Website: apple
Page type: customer-info-address
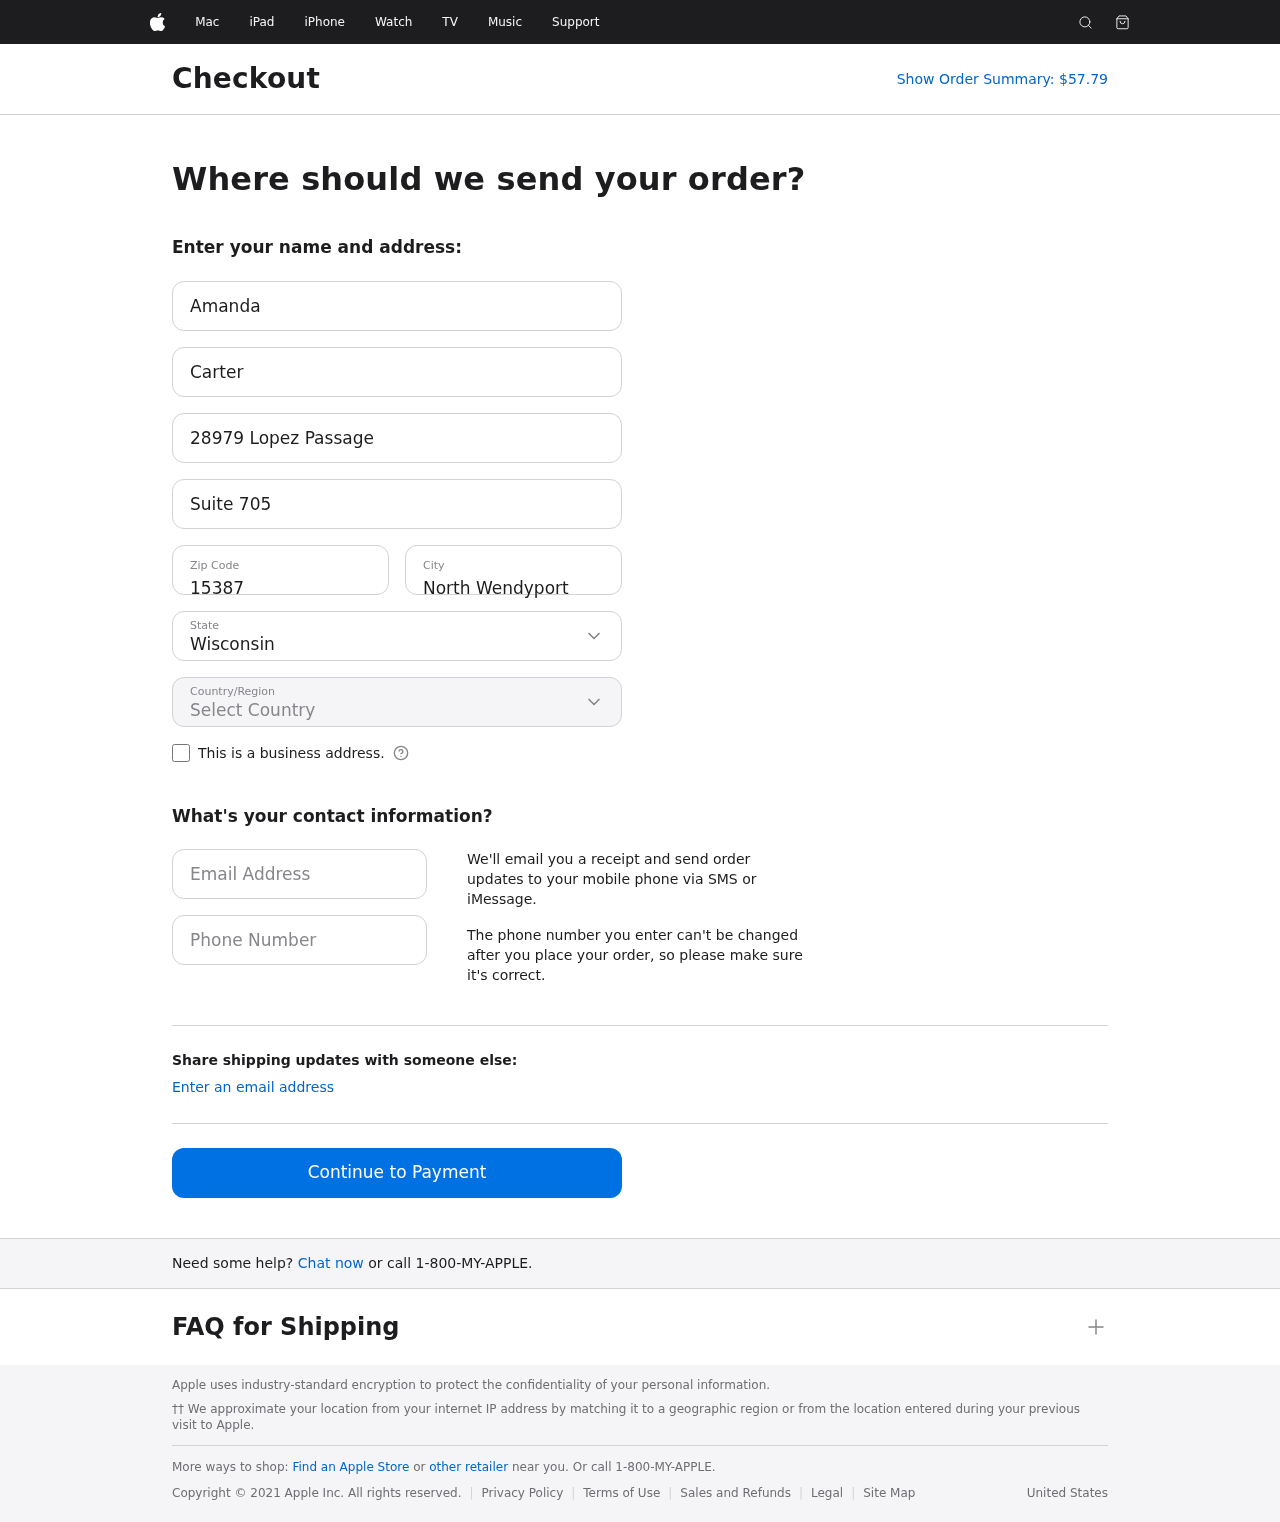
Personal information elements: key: PII_CITY
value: North Wendyport
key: PII_COUNTRY
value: United States
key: PII_EMAIL
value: amanda.carter@hotmail.com
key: PII_FIRSTNAME
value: Amanda
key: PII_LASTNAME
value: Carter
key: PII_PHONE
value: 7534604458
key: PII_POSTCODE
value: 15387
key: PII_STATE
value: Wisconsin
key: PII_STREET
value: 28979 Lopez Passage
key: PII_STREET2
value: Suite 705
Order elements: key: ORDER_TOTAL
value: Show Order Summary: $57.79